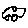
Label: car